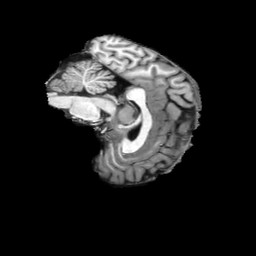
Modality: T1w
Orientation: sagittal
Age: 36
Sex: female
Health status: ill